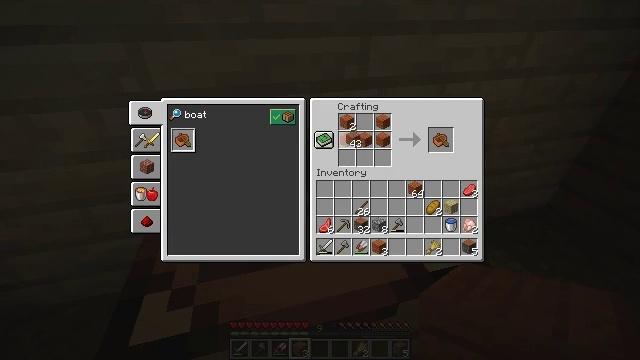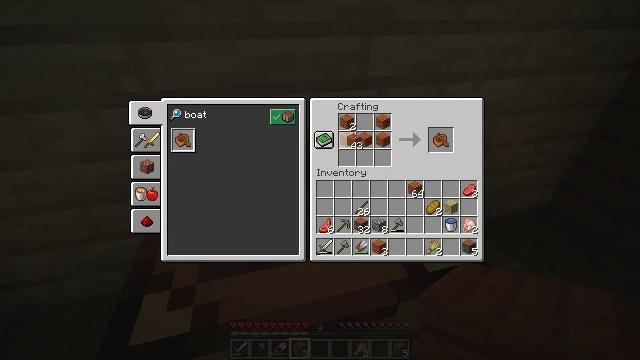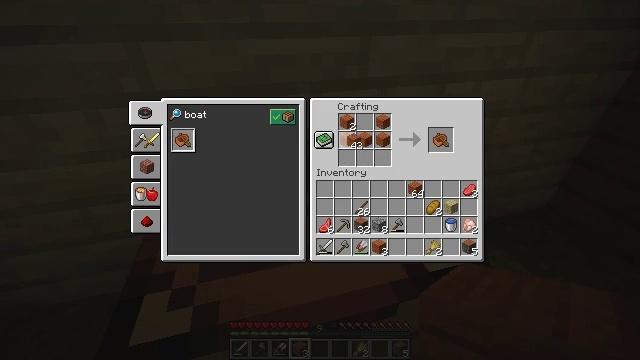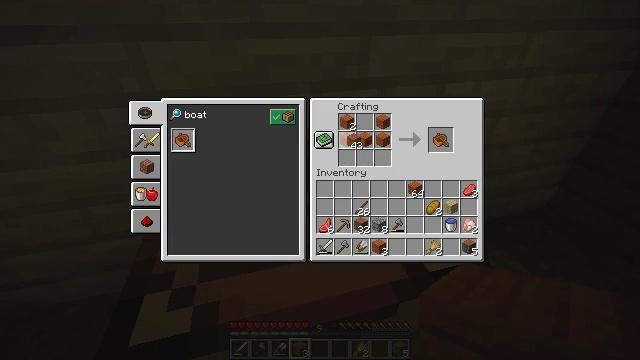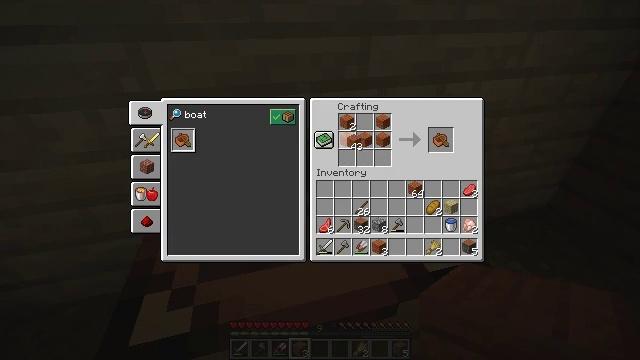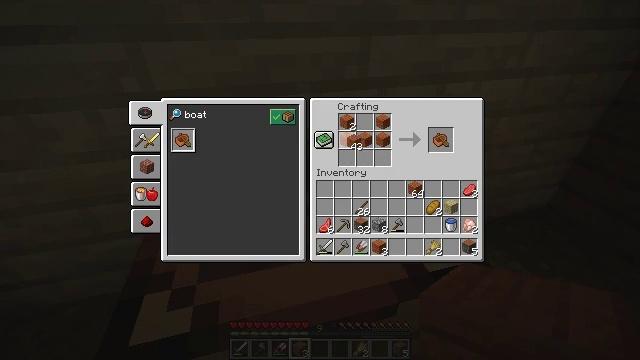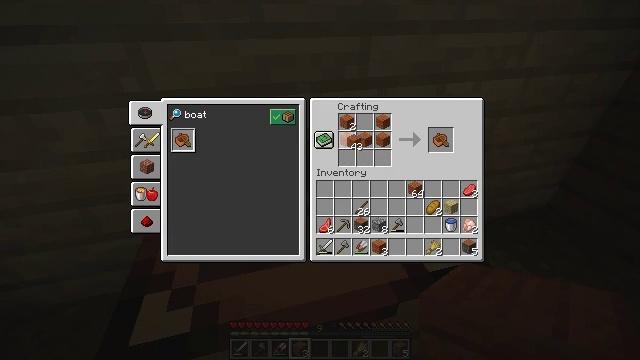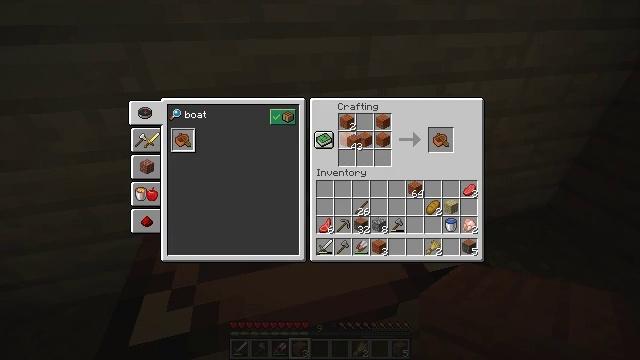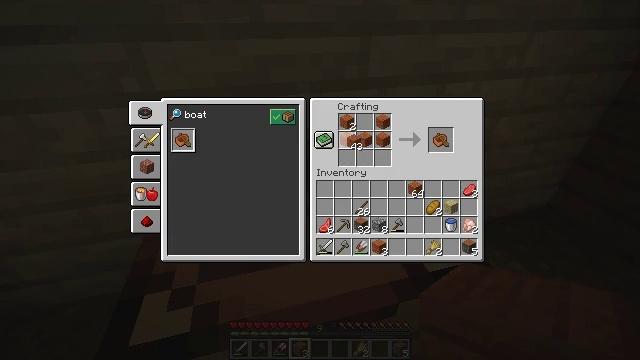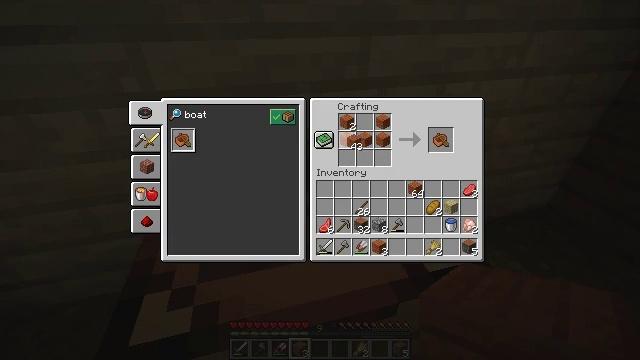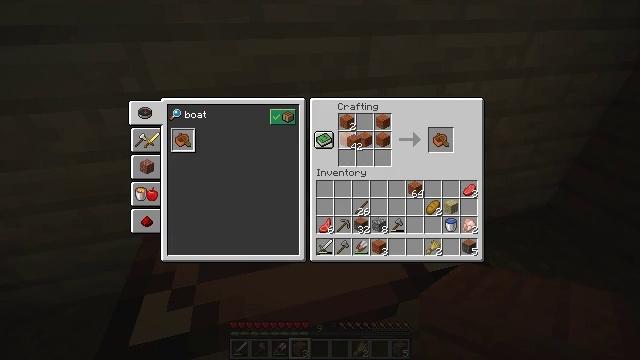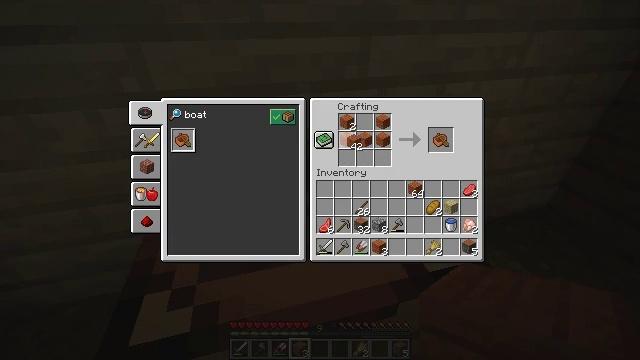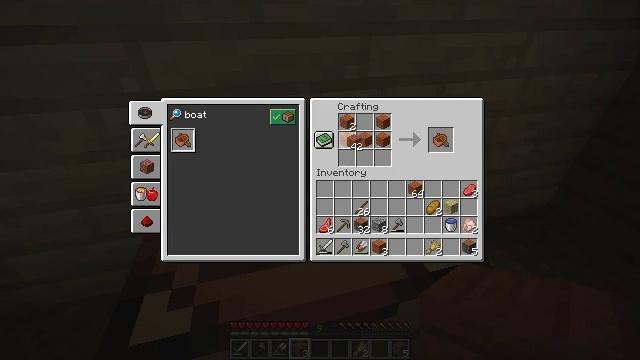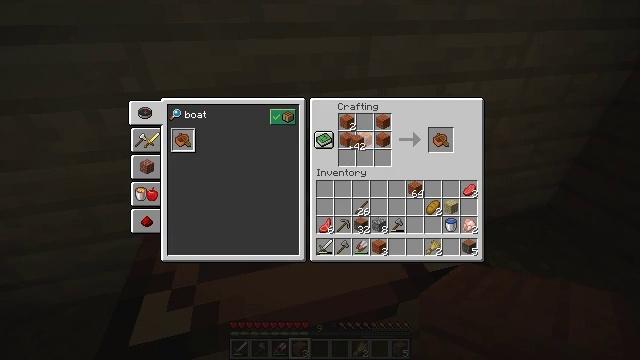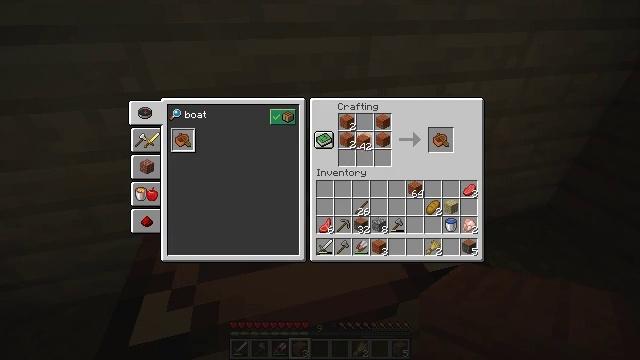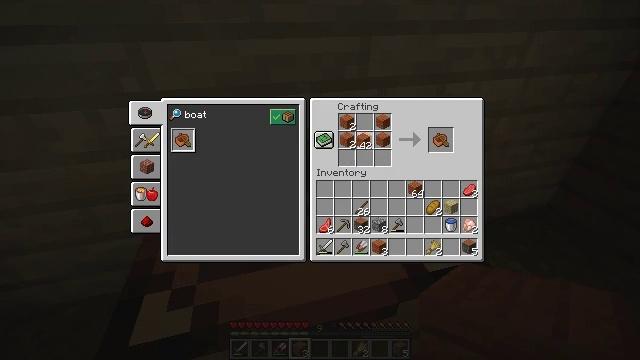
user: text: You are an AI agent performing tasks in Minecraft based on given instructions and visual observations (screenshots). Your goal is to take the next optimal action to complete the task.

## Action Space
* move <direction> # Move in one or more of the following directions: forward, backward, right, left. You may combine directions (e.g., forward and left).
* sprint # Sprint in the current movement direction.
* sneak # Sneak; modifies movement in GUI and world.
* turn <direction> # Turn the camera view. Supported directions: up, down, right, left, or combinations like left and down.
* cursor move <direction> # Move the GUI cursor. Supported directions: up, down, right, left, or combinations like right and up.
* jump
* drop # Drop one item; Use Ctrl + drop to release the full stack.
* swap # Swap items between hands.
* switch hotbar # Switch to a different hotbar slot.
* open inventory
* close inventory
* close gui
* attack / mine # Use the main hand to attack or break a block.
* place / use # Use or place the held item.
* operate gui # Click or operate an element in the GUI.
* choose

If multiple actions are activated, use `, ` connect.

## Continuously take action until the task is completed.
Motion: motion action
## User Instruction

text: Use planks from acacia wood to craft a acacia boat.
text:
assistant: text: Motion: no_op
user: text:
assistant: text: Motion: no_op
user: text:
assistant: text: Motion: no_op
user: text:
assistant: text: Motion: no_op
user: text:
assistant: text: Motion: no_op
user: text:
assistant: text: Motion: choose
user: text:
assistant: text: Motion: choose
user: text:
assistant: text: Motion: choose
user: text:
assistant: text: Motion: choose
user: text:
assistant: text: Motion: no_op
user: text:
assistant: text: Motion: no_op
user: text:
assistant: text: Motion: no_op
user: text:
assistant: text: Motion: no_op
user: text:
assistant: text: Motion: no_op
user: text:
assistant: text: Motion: no_op
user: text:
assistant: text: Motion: no_op
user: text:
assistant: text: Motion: no_op
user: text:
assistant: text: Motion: no_op
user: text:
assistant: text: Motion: no_op
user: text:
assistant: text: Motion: no_op
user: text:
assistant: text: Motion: choose
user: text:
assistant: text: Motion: choose
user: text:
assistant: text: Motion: choose
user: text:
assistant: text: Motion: no_op
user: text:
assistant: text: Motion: no_op
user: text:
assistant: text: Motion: no_op
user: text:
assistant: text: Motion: no_op
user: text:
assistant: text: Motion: no_op
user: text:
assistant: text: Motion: no_op
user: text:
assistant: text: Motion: no_op